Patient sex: M
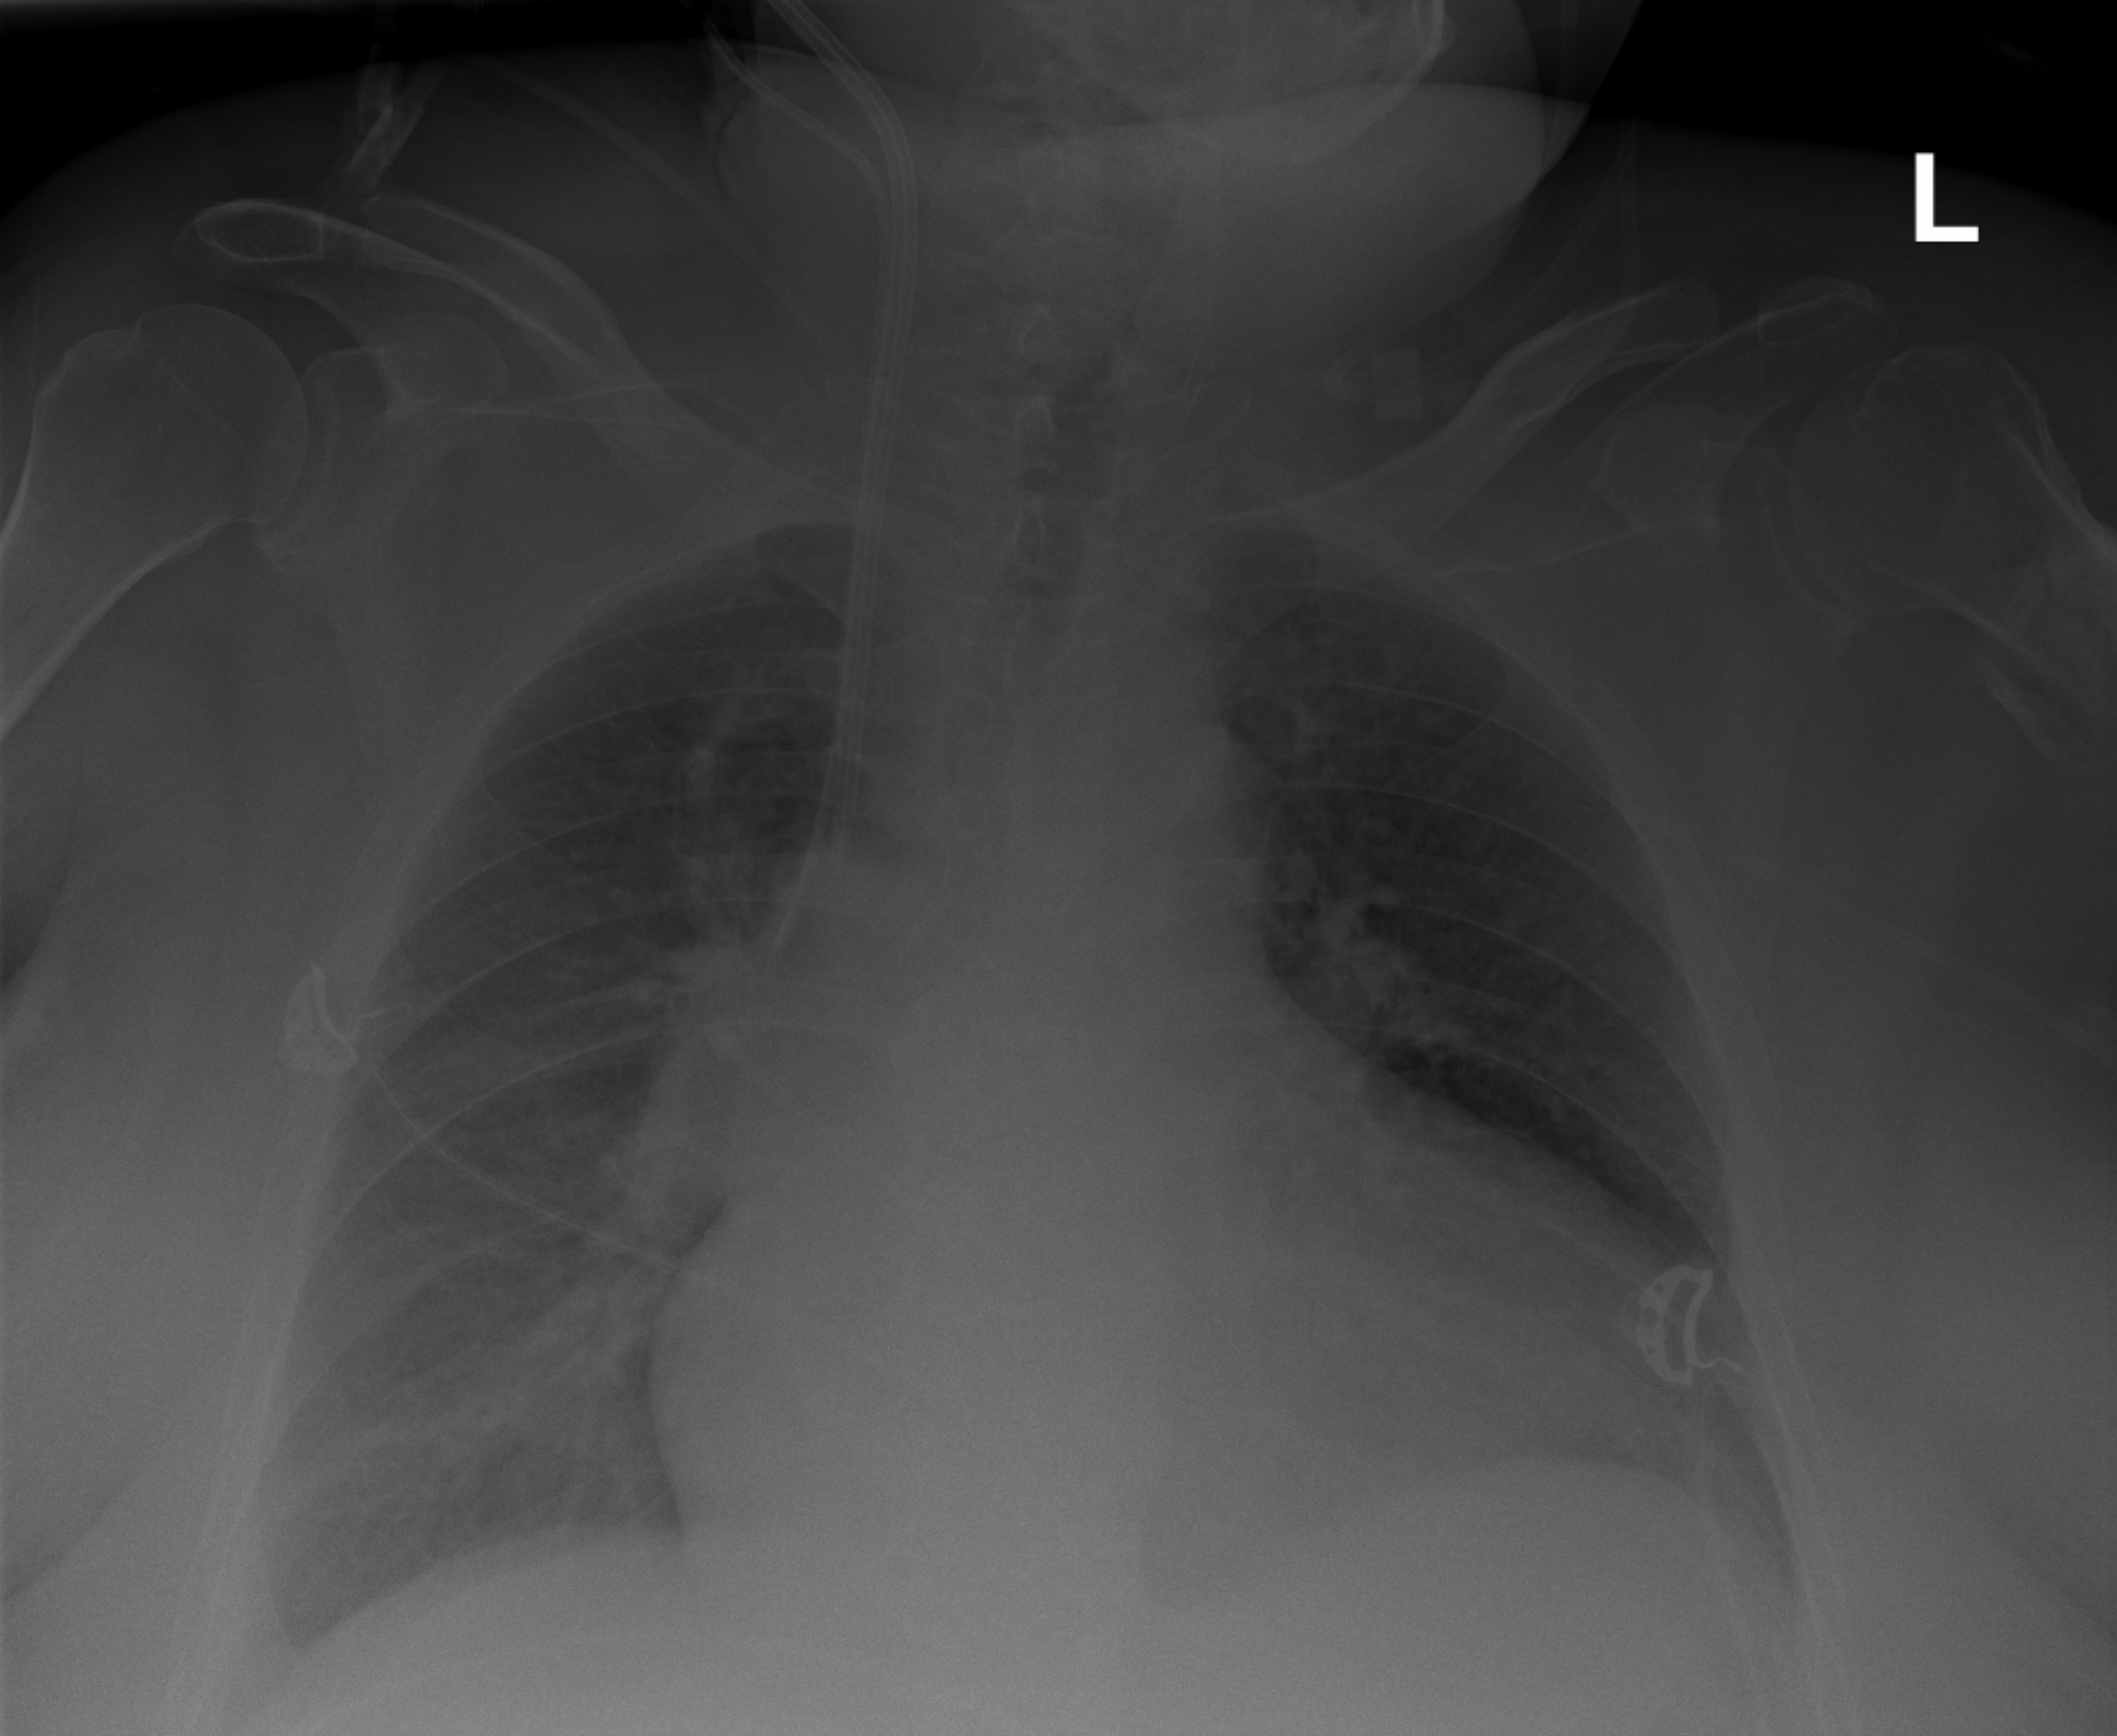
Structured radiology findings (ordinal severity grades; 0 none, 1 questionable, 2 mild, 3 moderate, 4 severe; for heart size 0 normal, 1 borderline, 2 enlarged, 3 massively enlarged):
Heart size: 3
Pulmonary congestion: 2
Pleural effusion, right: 2
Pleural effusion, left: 2
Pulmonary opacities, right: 2
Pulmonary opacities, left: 0
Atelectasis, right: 2
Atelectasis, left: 2